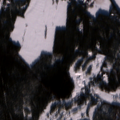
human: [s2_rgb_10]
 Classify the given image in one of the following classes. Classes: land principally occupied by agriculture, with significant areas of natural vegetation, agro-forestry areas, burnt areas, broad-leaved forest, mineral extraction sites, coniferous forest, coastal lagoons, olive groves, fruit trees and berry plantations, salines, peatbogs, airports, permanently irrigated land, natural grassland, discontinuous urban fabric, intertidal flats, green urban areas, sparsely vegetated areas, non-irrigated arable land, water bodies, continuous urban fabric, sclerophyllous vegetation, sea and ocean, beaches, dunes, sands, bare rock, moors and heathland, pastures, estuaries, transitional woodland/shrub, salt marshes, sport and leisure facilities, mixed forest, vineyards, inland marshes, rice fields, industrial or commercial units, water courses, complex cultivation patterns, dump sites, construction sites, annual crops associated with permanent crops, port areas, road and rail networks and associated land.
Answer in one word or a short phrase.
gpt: discontinuous urban fabric, sport and leisure facilities, non-irrigated arable land, land principally occupied by agriculture, with significant areas of natural vegetation, coniferous forest, water courses